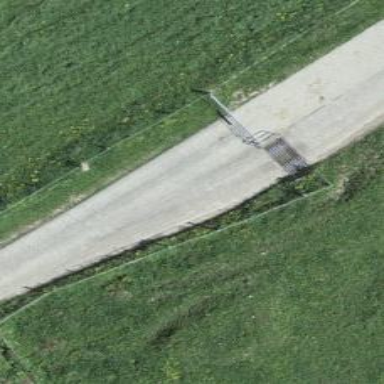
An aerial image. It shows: Cattle grid barrier.